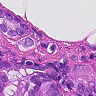
Metastatic tissue present: yes